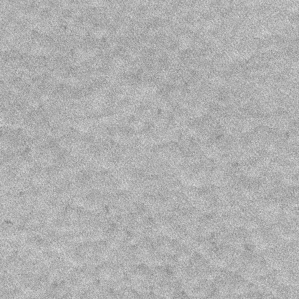
Label: frost